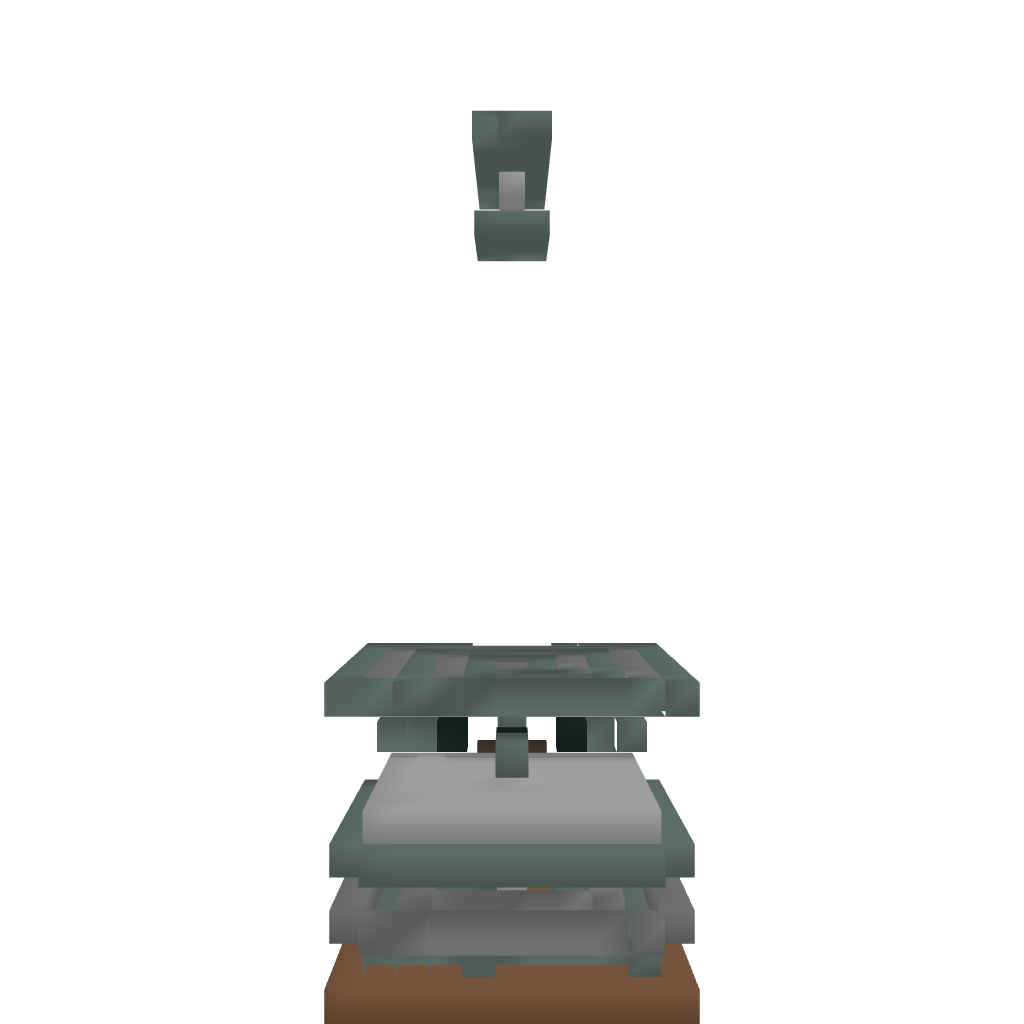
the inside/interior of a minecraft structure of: Monsters/XP Trap